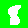
Digit: 8